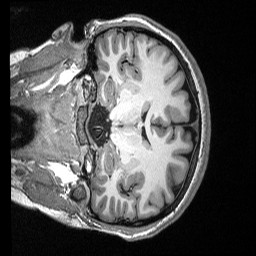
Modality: T1w
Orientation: coronal
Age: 29
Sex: female